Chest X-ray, PA view. Patient: 72 years old, sex M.
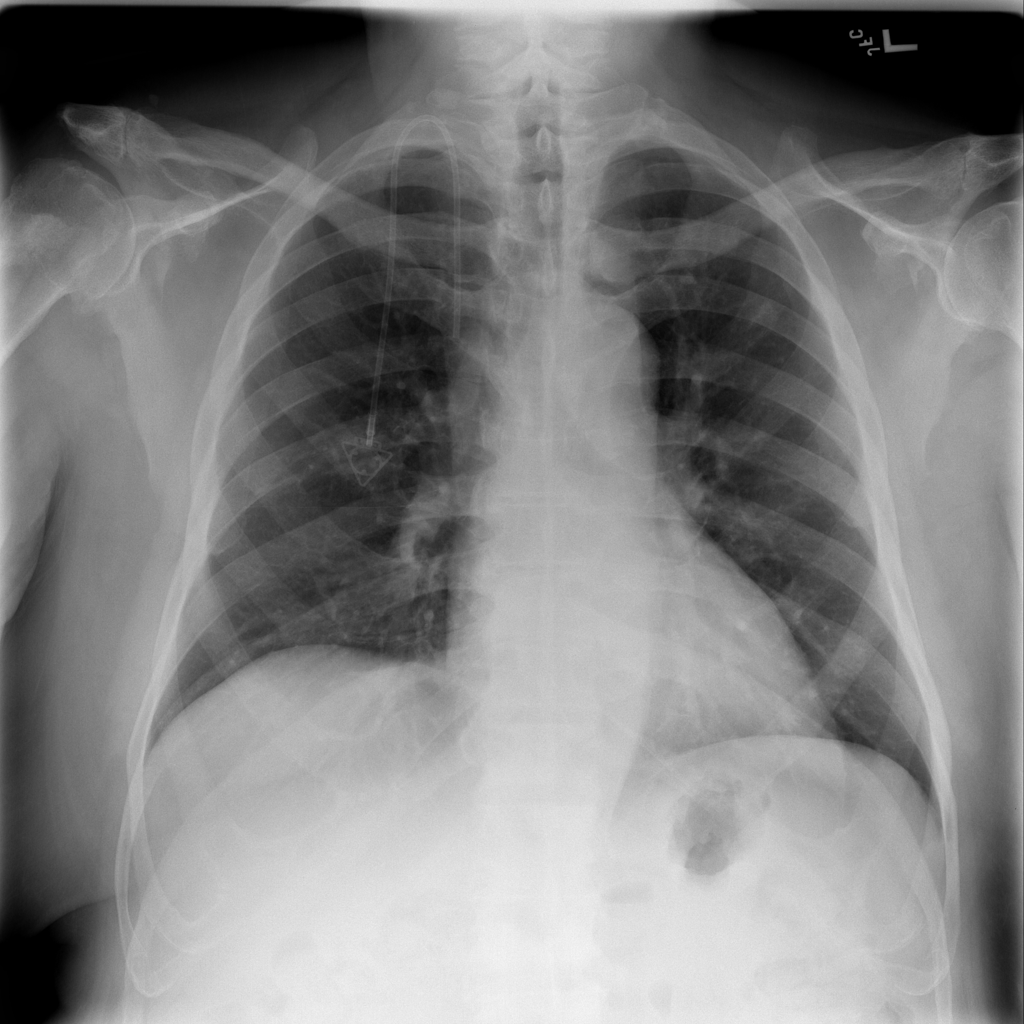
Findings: No Finding